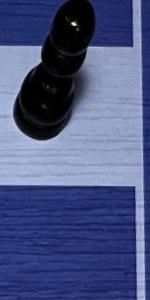
Label: Empty